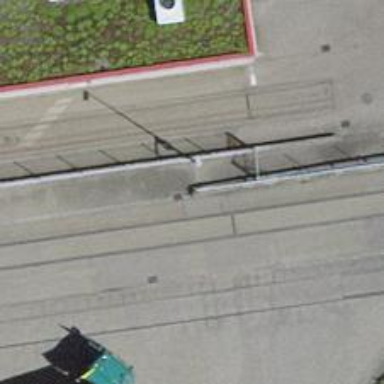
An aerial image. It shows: Guard rail.